Question: So after more or less 4 hours i have finally made some of my calls to work :P
Now i have a problem here is a picture of what i am sending my server using postman:

If you cannot tell from the picture i am using 'form-data' sending
'username = arvind@myapp.com'
'''
password = pass123
'''
Pretty standard.
The result of this is:
'''
{
"status": 401,
"message": "Invalid credentials"
}
'''
Now my server looks like this:
'''
// BASE SETUP
// =============================================================================
var express = require('express'),
bodyParser = require('body-parser');
var app = express();
var router = express.Router();
var es = require('express-sequelize');
app.use(bodyParser.json());
app.use(bodyParser.urlencoded({
extended: true
}));
// =============================================================================
//Secure
app.all('/*', function(req, res, next) {
// CORS headers
res.header("Access-Control-Allow-Origin", "*"); // restrict it to the required domain
res.header('Access-Control-Allow-Methods', 'GET,PUT,POST,DELETE,OPTIONS');
// Set custom headers for CORS
res.header('Access-Control-Allow-Headers', 'Content-type,Accept,X-Access-Token,X-Key');
if (req.method == 'OPTIONS') {
res.status(200).end();
} else {
next();
}
});
var auth = require('./auth.js');
app.all('/login', auth.login);
app.all('/api/*', [require('./middlewares/validateRequest')]);
// If no route is matched by now, it must be a 404
app.use(function(req, res, next) {
var err = new Error('Not Found');
err.status = 404;
next(err);
});
var env = app.get('env') == 'development' ? 'dev' : app.get('env');
var port = process.env.PORT || 8080;
var Sequelize = require('sequelize');
// db config
var env = "dev";
var config = require('./database.json')[env];
var password = config.password ? config.password : null;
// initialize database connection
var sequelize = new Sequelize(
config.database,
config.user,
config.password,
{
logging: console.log,
define: {
timestamps: false
}
}
);
//Init models
var division_model = require('./lb_models/division/division_model')(express,sequelize,router);
var user_model = require('./lb_models/user/user_model')(express,sequelize,router);
var team_model = require('./lb_models/Team')(express,sequelize,router);
app.use(division_model);
app.use(user_model);
app.use(team_model);
// START THE SERVER
app.listen(port);
console.log('Magic happens on port ' + port);
'''
And my auth.js:
'''
var jwt = require('jwt-simple');
var auth = {
login: function(req, res) {
var username = req.body.username || '';
var password = req.body.password || '';
if (username == '' || password == '') {
res.status(401);
res.json({
"status": 401,
"message": "Invalid credentials"
});
return;
}
// Fire a query to your DB and check if the credentials are valid
var dbUserObj = auth.validate(username, password);
if (!dbUserObj)
{ // If authentication fails, we send a 401 back
res.status(401);
res.json({
"status": 401,
"message": "Invalid credentials"
});
return;
}
if (dbUserObj) {
// If authentication is success, we will generate a token
// and dispatch it to the client
res.json(genToken(dbUserObj));
}
},
validate: function(username, password) {
// spoofing the DB response for simplicity
var dbUserObj = { // spoofing a userobject from the DB.
name: 'arvind',
role: 'admin',
username: 'arvind@myapp.com'
};
return dbUserObj;
},
validateUser: function(username) {
// spoofing the DB response for simplicity
var dbUserObj = { // spoofing a userobject from the DB.
name: 'arvind',
role: 'admin',
username: 'arvind@myapp.com'
};
return dbUserObj;
}
}
// private method
function genToken(user) {
var expires = expiresIn(7); // 7 days
var token = jwt.encode({
exp: expires
}, require('../config/secret')());
return {
token: token,
expires: expires,
user: user
};
}
function expiresIn(numDays) {
var dateObj = new Date();
return dateObj.setDate(dateObj.getDate() + numDays);
}
module.exports = auth;
'''
using the debugger in line 4 in the auth.js i am able to find that both username & password is undefined. (therefore turned into empty strings)
Can anyone tell me why this is happening ?
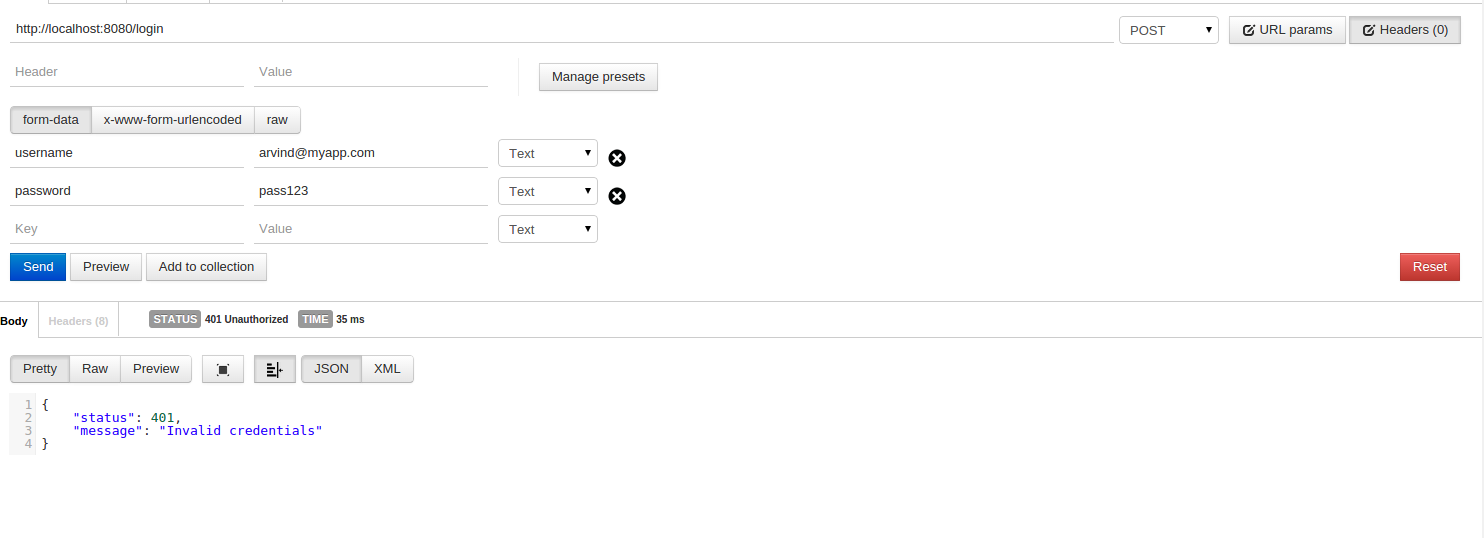
Answer: Try putting the Header as Content-Type: application/json in POSTMan.